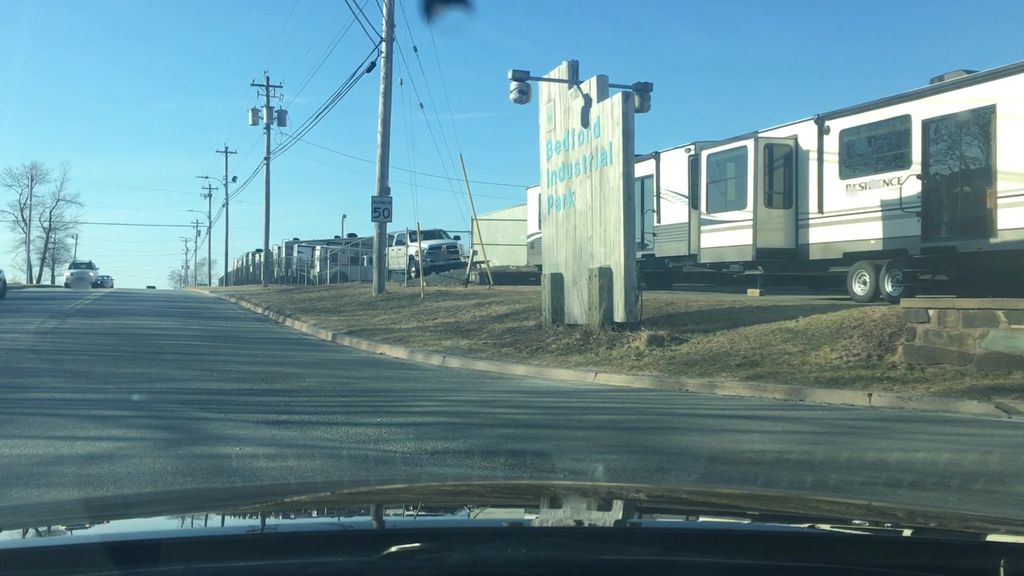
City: halifax